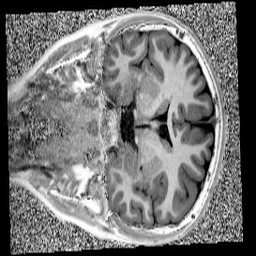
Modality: UNIT1
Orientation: coronal
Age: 12
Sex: male
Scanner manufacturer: siemens
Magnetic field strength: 3 T
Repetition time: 4 s
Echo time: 0.00299 s